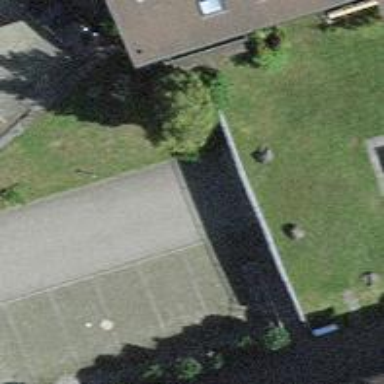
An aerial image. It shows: Parking entrance.